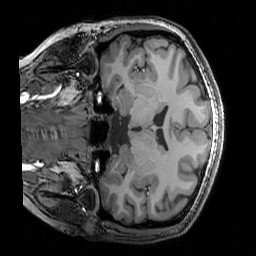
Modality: T1w
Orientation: coronal
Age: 22
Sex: female
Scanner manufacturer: siemens
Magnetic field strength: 3 T
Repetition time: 2.3 s
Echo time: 0.00344 s